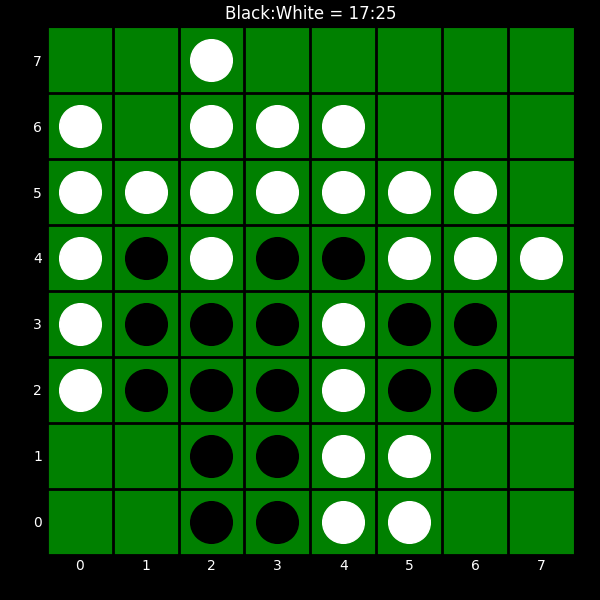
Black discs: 17
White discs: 25